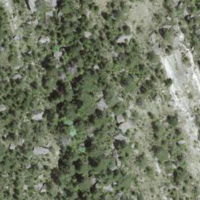
EUNIS habitat code: 32
Species observed at this site:
Platanthera bifolia